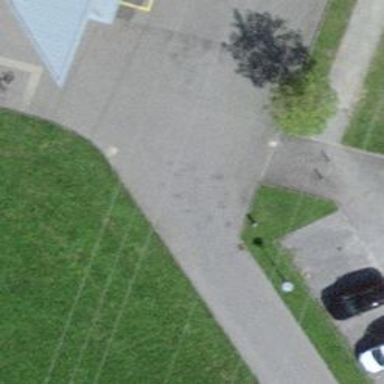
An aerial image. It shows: Cobblestone alley used as service road.